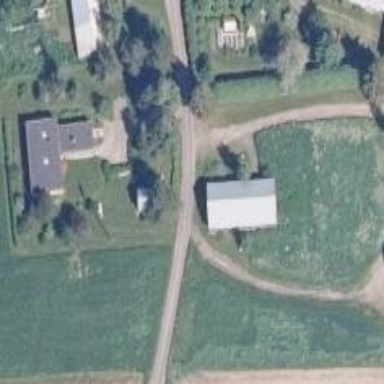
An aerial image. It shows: Driveway leading to service road.